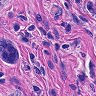
Metastatic tissue present: yes